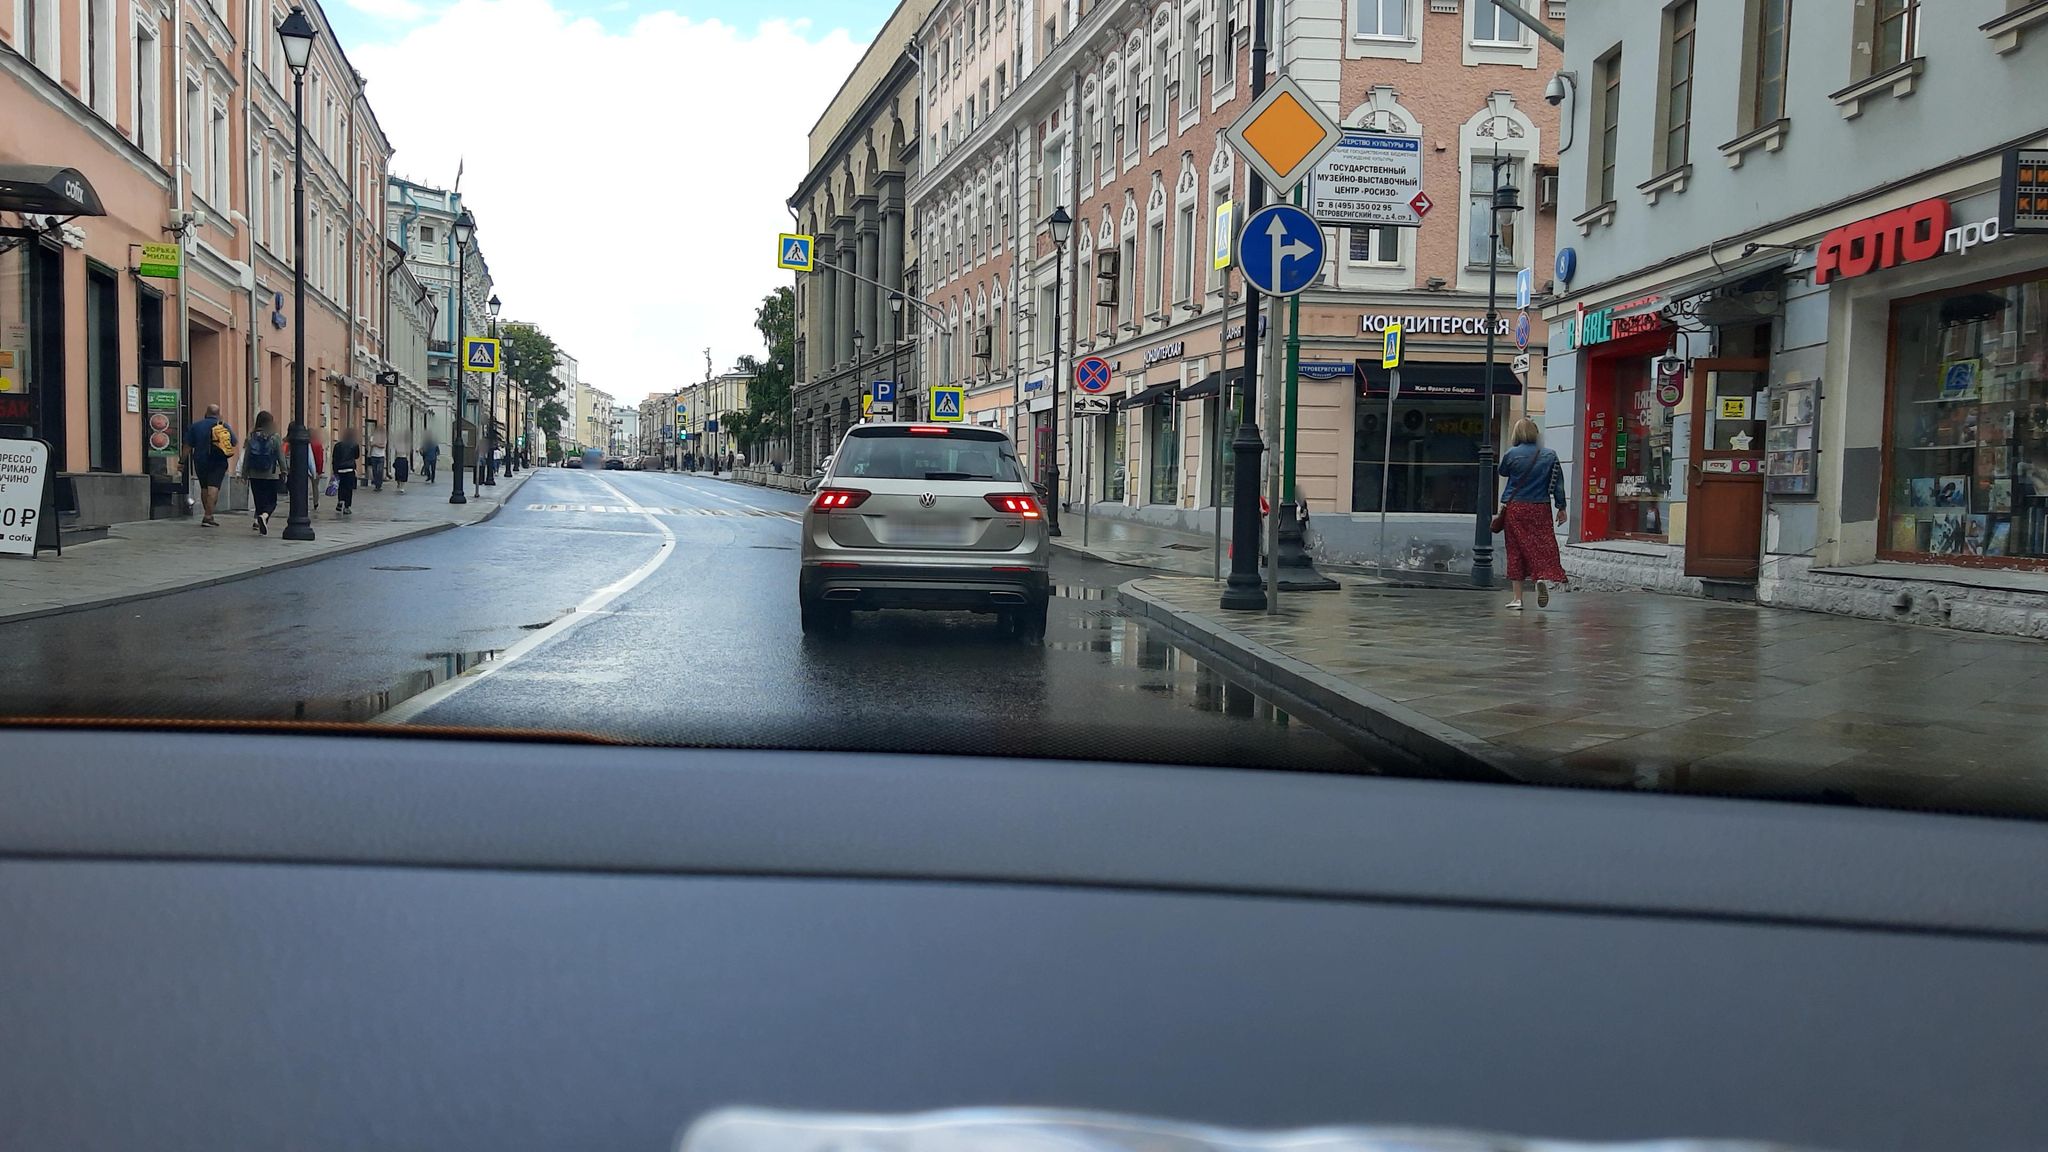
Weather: rainy
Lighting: day
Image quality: good
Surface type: driving surface
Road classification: service
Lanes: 2
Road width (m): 3.6
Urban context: urban centre
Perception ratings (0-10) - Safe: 3.76, Lively: 8.73, Beautiful: 7.54, Boring: 0.78, Depressing: 5.58, Wealthy: 3.23